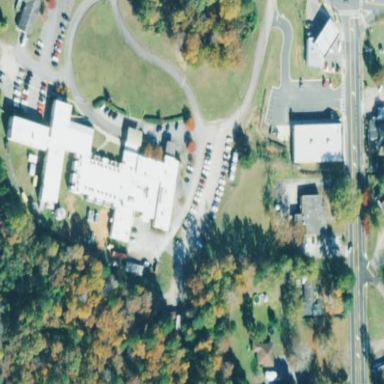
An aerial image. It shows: Hospital building.